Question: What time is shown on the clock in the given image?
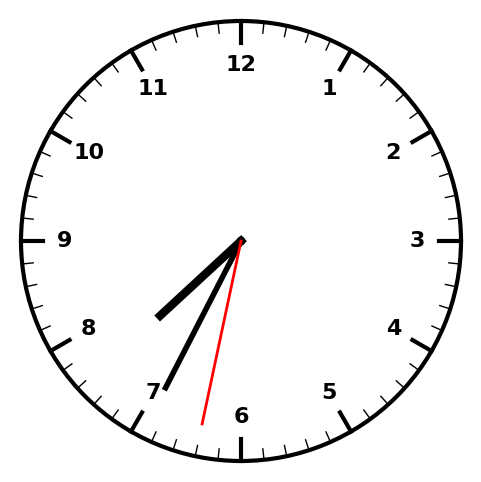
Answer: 07:34:32